Interaction volume radius: 10 \u00c5
Interaction volume height: 15 \u00c5
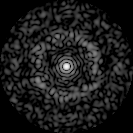
Disorder parameter: 0.8405